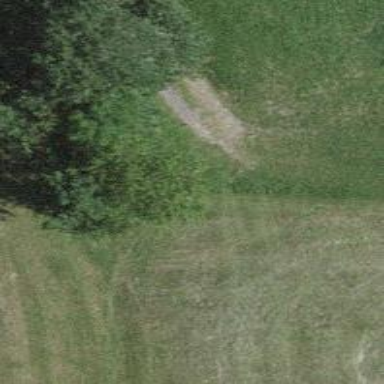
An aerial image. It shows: Path covered in grass.